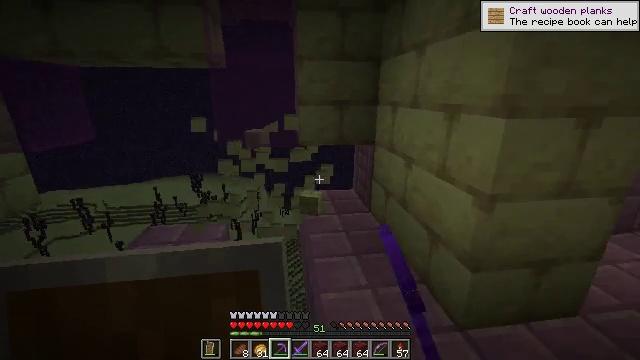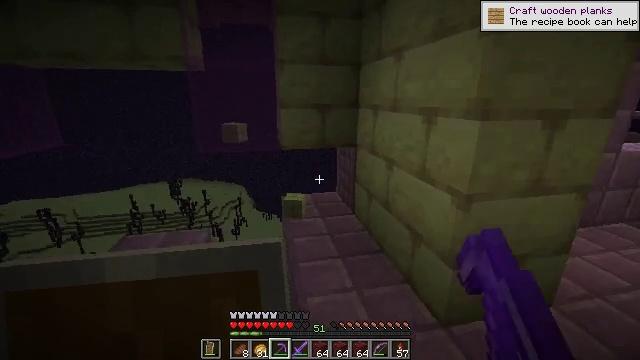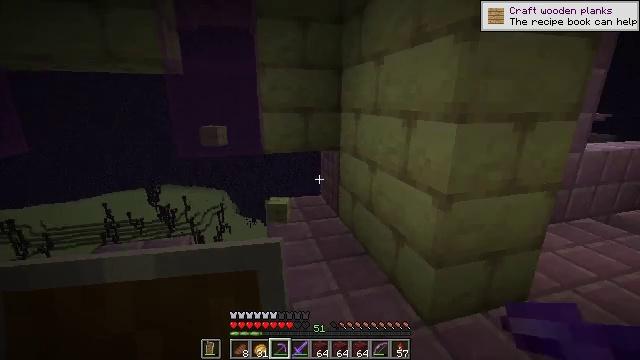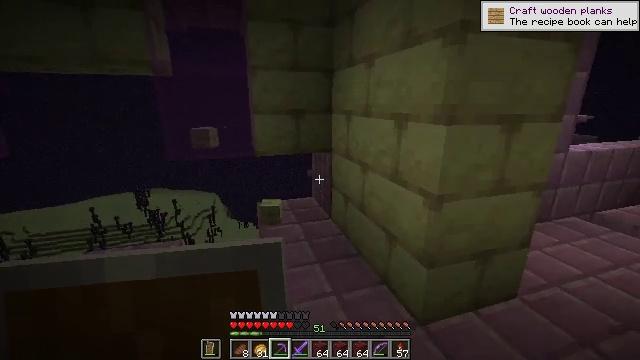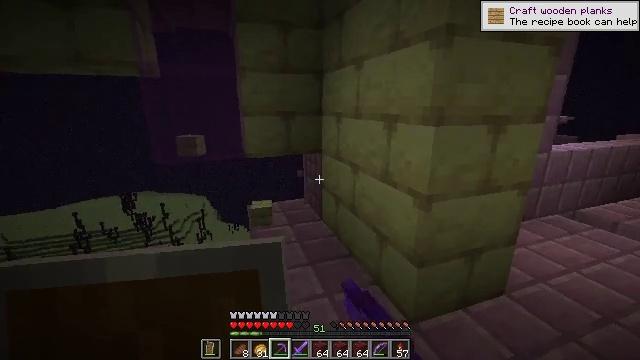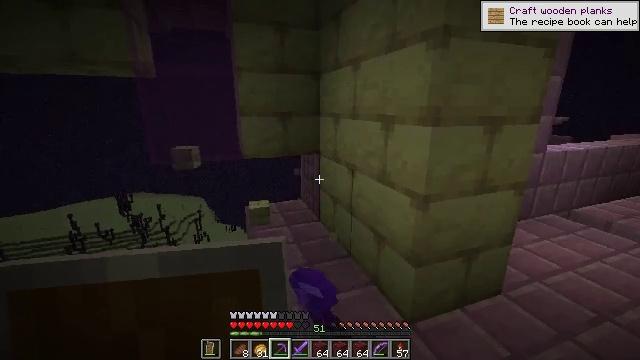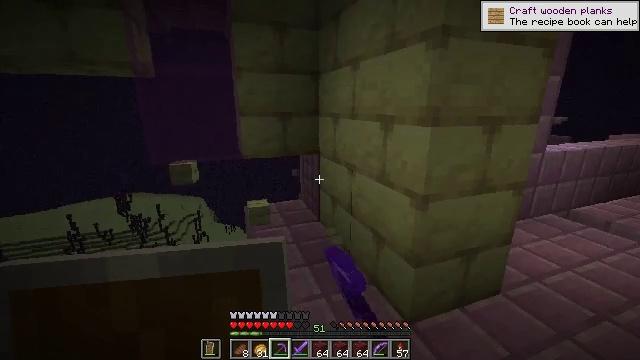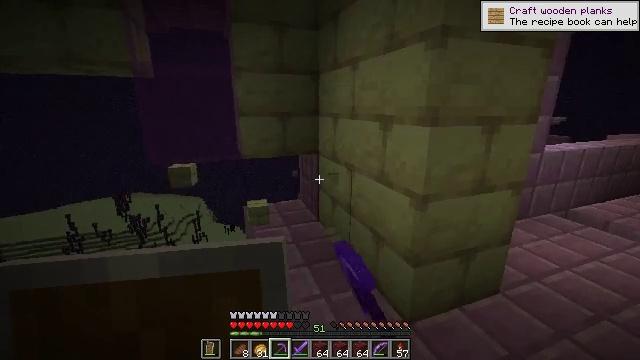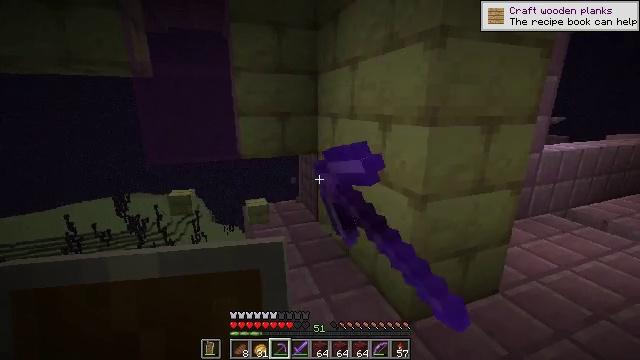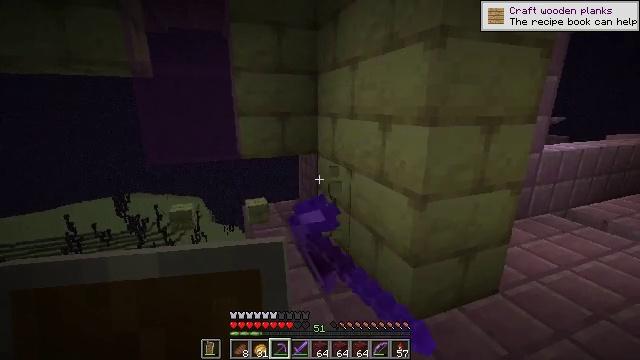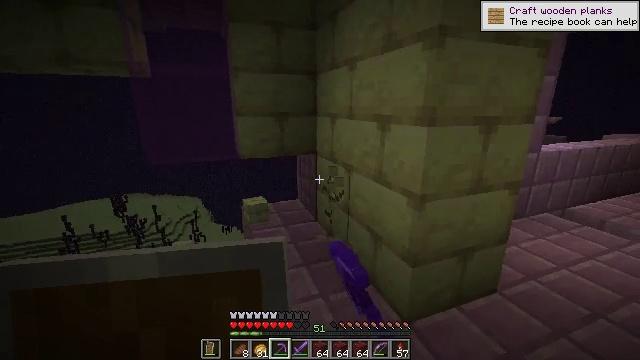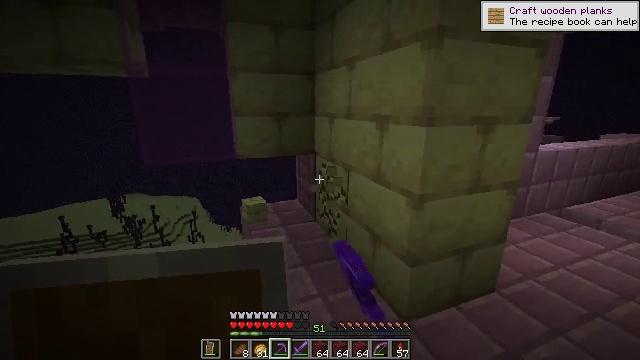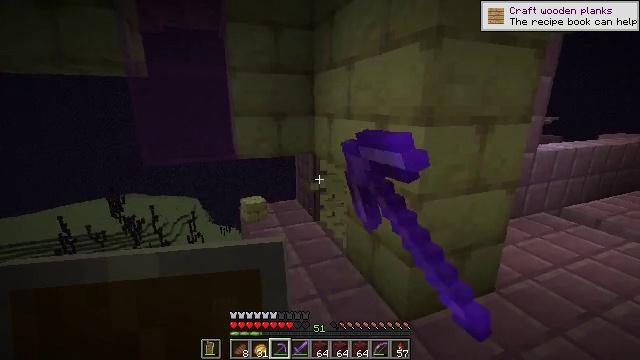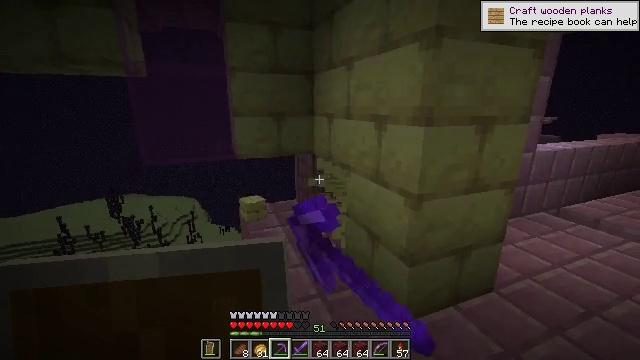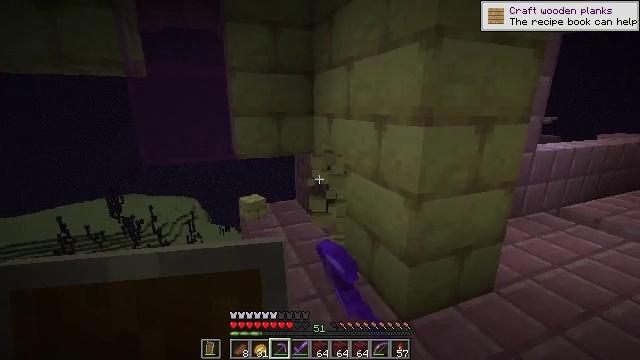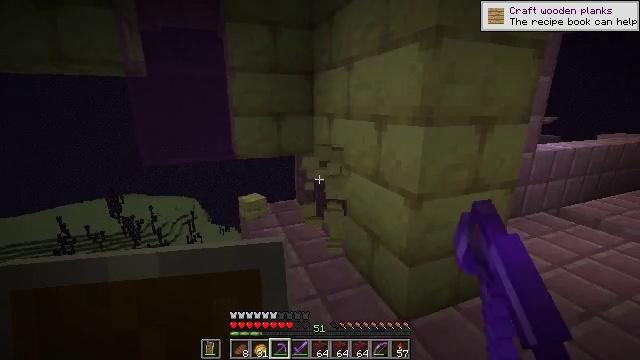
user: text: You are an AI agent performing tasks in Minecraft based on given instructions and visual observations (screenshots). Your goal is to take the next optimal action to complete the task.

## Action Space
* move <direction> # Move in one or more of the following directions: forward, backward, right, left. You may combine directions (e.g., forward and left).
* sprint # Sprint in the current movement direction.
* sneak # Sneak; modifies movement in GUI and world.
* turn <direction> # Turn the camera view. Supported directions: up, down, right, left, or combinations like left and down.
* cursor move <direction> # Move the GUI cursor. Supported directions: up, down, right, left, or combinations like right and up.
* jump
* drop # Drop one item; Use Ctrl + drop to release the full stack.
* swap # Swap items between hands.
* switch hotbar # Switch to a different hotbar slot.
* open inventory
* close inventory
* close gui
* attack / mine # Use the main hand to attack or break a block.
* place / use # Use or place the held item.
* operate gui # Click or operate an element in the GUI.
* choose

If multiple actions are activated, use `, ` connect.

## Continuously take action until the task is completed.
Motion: motion action
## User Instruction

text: Get end stone bricks for building or crafting.
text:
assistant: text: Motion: turn right, attack / mine
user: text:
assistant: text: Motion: turn right, attack / mine
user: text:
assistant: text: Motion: turn right, attack / mine
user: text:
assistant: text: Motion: turn right, attack / mine
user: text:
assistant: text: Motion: attack / mine
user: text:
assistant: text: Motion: attack / mine
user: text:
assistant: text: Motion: attack / mine
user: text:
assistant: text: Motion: attack / mine
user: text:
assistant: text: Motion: attack / mine
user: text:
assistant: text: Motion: attack / mine
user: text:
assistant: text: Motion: attack / mine
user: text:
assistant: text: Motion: attack / mine
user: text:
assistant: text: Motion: attack / mine
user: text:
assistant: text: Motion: attack / mine
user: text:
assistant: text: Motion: attack / mine
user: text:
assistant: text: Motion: attack / mine
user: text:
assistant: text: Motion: attack / mine